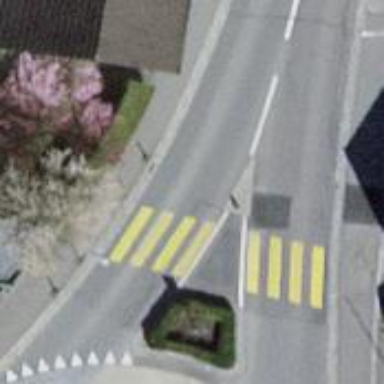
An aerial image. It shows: Marked road crossing with visible crossing markings.